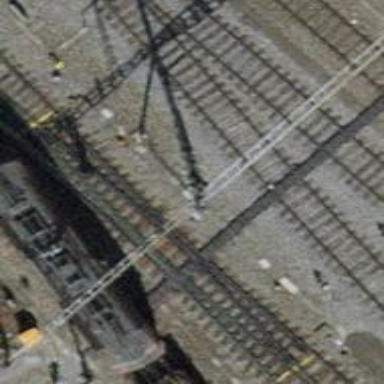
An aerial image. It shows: Railway yard with single rail track. The electrified track has contact line for power supply.